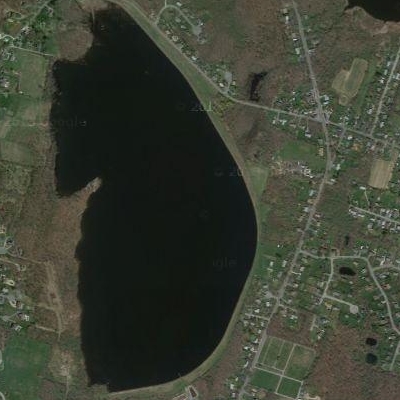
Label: dRiverLake